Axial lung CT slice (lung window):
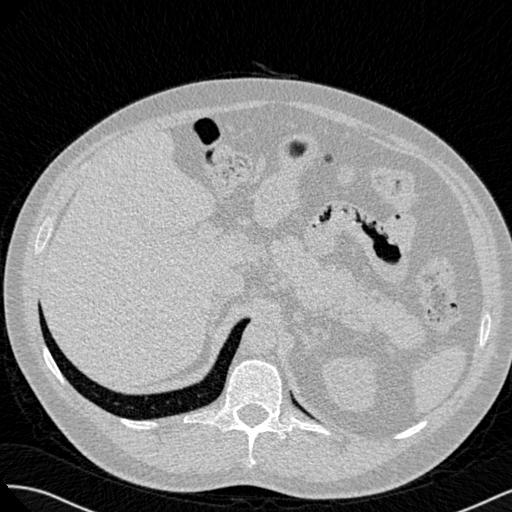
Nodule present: no